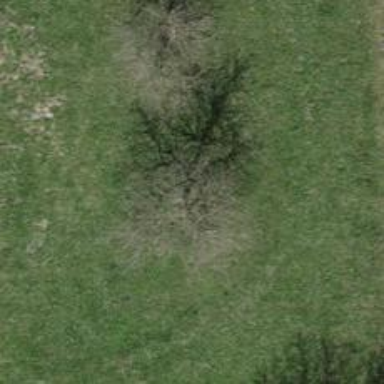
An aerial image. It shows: Single tag "natural: tree."